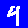
Digit: 4